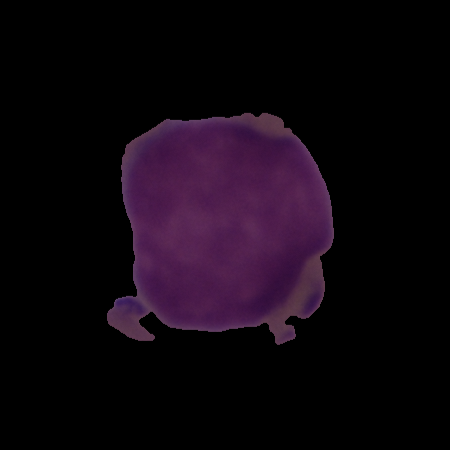
Label: healthy